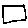
Label: square